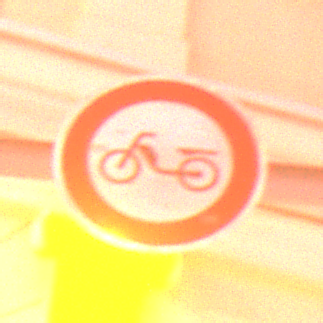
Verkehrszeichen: VerbotMofas
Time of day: Night
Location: Outdoor (Urban)
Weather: Overcast
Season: Winter
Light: Artificial